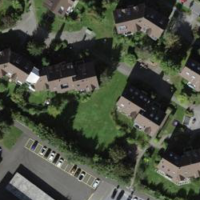
EUNIS habitat code: 55
Species observed at this site:
Epipactis palustris